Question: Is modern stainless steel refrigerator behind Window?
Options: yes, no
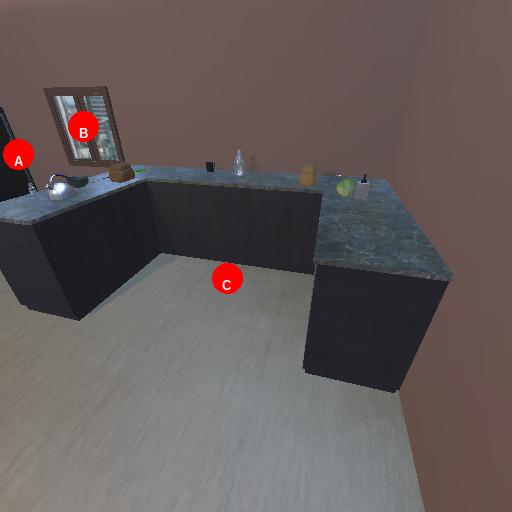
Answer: yes